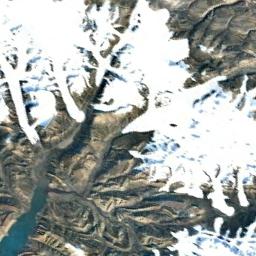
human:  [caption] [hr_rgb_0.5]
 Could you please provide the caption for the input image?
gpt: The snowberg is covered with glaciers and a blue lake is next to the snowberg .

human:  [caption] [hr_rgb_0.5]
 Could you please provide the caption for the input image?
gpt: In the mountains of the snow mountain, Only the peak of the mountain is covered by snow, And there is a lake in the snow mountain .

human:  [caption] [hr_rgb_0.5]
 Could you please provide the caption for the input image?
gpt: The snow berg is next to the water .

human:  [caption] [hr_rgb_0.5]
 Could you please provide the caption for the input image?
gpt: The snowberg is covered with snow .

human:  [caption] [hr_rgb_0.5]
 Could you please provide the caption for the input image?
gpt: There are some snow and rivers on the snowberg .